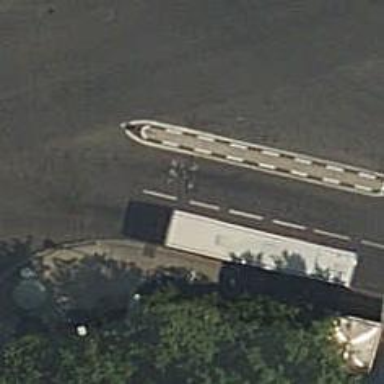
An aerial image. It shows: Footway with paving stones passing through tunnel.